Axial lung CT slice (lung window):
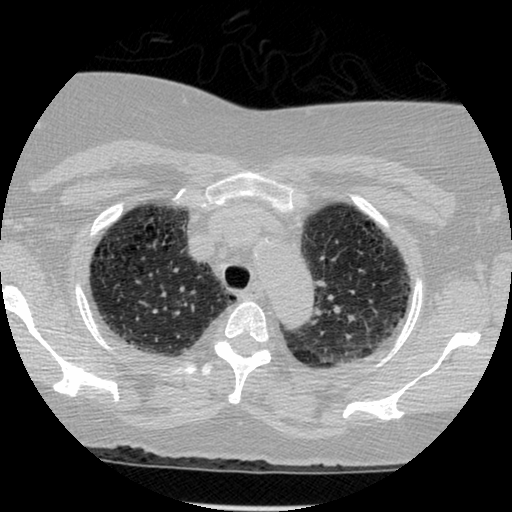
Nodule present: no